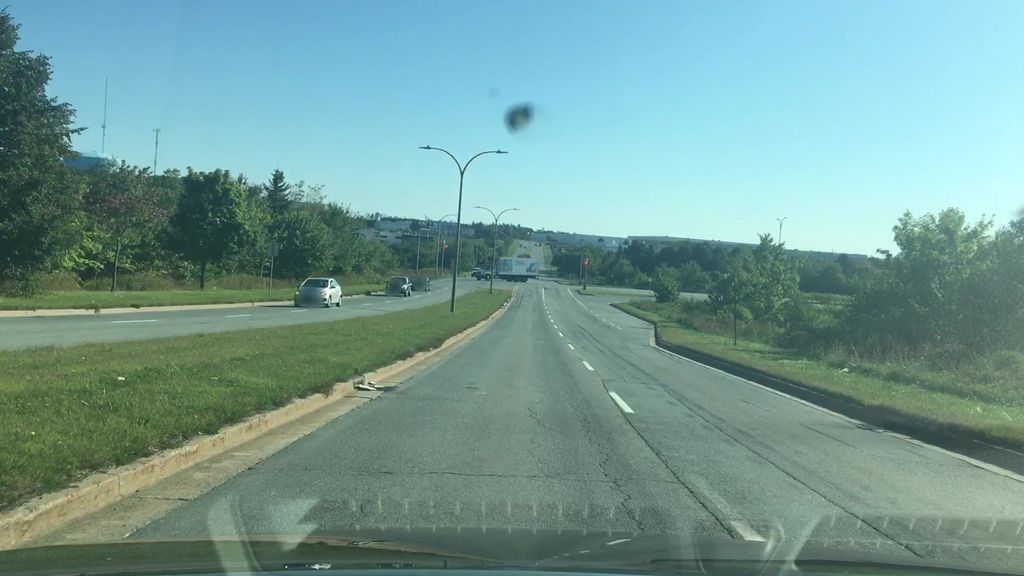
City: halifax